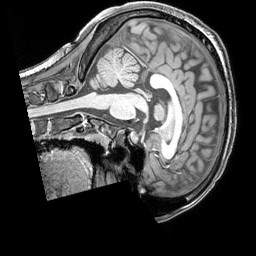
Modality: T1w
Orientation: sagittal
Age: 20
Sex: female
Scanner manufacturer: siemens
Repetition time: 2.3 s
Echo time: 0.00226 s